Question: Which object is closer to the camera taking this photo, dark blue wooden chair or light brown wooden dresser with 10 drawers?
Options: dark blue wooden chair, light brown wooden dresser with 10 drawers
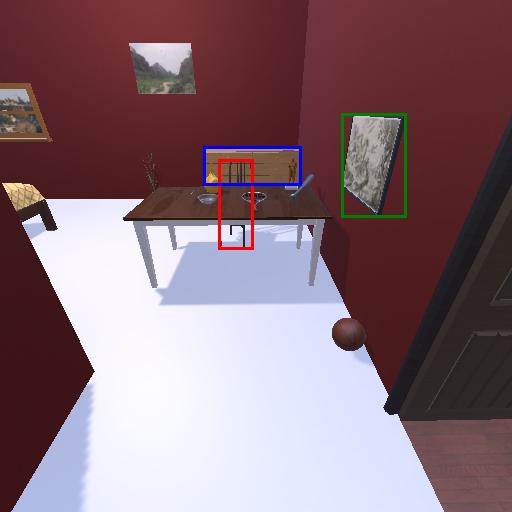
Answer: dark blue wooden chair